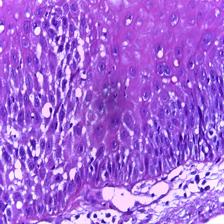
Diagnosis: Normal